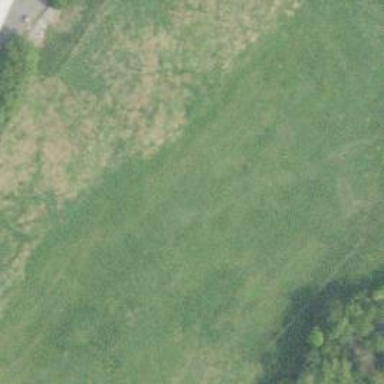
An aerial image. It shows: Grassy area designated for driving range golf.